Aerial crown-view tile of a tropical tree (Barro Colorado Island, Panama), acquired 20240611:
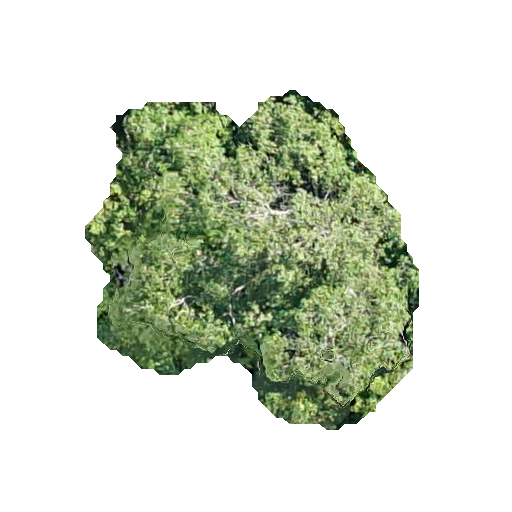
Species: Aspidosperma desmanthum
GBIF accepted scientific name: Aspidosperma desmanthum
Crown area: 126.194 m²